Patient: sex M, age 44
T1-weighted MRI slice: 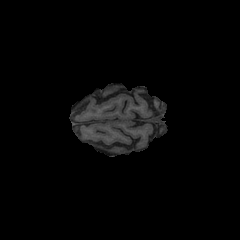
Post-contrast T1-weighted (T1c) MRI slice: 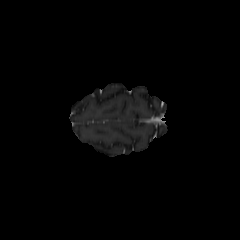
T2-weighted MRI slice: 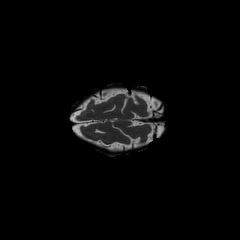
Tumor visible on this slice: no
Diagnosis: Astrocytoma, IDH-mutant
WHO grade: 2